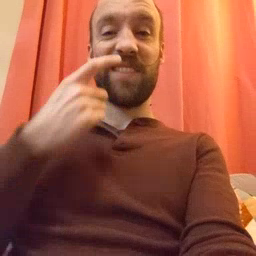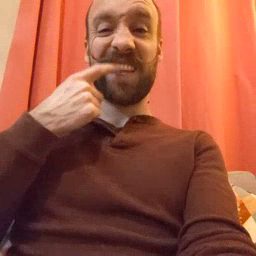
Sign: tooth